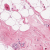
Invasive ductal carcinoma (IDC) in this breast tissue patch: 0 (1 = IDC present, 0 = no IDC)